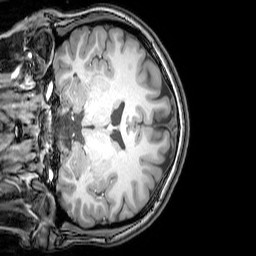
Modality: T1w
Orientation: coronal
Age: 23
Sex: female
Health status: healthy
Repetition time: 0.081 s
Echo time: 0.037 s